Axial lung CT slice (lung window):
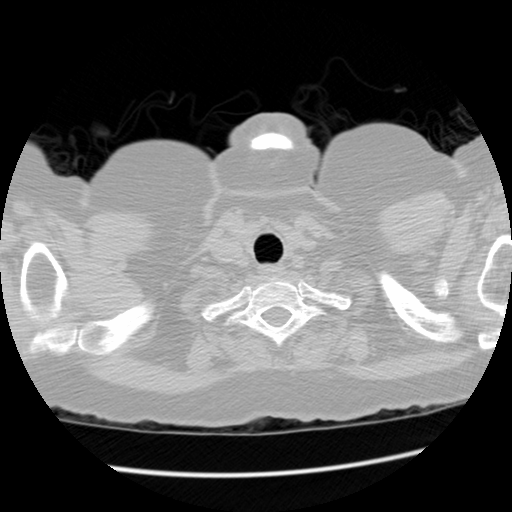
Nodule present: no